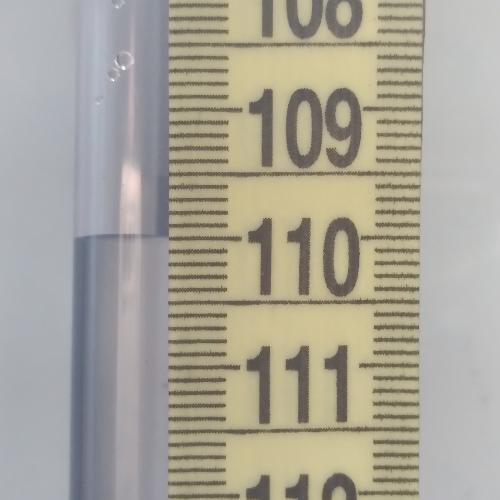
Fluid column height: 110.0 cm